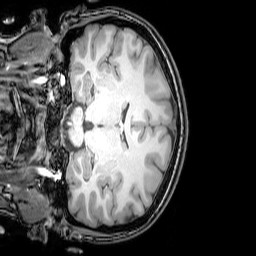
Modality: T1w
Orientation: coronal
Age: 24
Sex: female
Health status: healthy
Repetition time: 0.081 s
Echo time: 0.037 s